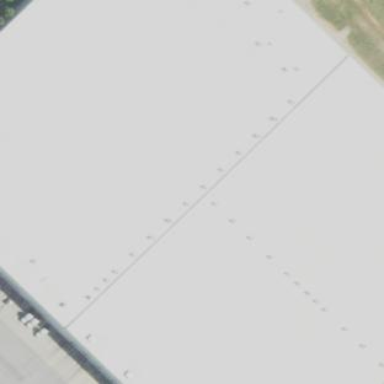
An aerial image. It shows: Warehouse.